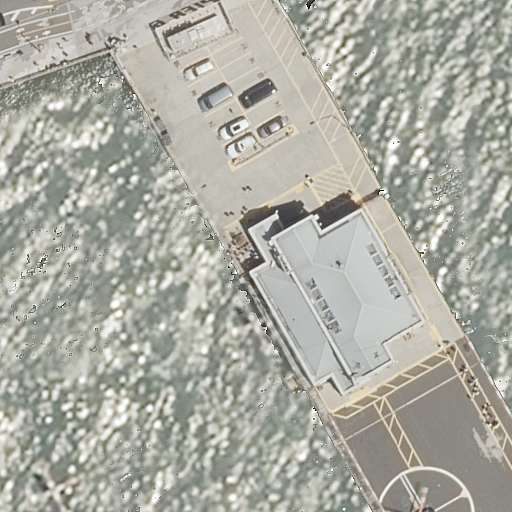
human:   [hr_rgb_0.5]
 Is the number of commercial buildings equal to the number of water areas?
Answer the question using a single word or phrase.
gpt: no

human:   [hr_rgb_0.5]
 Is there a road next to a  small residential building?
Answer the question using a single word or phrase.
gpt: no

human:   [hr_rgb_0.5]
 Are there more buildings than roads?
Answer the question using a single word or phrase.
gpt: no

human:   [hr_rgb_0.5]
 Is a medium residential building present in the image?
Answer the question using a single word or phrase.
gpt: no

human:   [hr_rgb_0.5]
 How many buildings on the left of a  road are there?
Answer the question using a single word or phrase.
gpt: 0

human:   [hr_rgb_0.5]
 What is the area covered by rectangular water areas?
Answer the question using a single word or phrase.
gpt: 0m2

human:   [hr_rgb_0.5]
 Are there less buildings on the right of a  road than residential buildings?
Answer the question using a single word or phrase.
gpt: no

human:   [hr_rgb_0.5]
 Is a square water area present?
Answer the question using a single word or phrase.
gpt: no

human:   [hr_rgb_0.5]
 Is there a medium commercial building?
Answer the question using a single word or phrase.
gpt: no

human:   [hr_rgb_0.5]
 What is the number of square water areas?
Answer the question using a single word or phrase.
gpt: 0

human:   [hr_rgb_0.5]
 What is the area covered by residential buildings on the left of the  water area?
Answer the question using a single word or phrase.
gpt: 0m2

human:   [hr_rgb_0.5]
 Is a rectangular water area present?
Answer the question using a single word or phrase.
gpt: no

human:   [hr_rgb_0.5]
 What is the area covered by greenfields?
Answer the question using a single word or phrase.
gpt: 0m2

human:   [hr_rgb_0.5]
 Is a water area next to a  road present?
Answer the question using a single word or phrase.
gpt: yes

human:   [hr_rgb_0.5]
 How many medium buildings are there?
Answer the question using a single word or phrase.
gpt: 0

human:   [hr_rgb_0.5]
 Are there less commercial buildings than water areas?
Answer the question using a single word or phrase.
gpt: yes

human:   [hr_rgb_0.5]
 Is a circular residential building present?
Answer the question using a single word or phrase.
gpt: no

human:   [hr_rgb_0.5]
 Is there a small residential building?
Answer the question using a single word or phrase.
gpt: no

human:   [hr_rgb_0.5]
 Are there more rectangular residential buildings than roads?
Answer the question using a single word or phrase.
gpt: no

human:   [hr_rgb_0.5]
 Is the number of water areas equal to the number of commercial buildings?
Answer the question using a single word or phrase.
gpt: no

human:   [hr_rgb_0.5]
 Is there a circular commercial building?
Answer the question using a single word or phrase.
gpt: no

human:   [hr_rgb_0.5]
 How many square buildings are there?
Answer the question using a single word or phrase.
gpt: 0

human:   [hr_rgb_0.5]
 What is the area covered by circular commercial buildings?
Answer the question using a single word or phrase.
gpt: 0m2

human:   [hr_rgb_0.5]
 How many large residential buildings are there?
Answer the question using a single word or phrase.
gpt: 1

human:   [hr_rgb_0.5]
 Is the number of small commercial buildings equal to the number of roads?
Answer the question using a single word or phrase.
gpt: no

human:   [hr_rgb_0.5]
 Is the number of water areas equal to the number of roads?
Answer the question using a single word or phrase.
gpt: no

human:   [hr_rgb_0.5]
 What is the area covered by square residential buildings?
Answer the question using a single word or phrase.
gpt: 0m2

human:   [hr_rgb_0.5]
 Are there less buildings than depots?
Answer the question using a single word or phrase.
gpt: no

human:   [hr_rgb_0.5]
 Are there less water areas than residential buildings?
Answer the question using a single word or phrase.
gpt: no

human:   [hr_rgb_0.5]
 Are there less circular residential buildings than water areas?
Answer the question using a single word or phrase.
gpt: yes

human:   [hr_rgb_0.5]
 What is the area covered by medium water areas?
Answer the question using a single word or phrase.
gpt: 0m2

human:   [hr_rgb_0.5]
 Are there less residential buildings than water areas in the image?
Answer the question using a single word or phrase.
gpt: no

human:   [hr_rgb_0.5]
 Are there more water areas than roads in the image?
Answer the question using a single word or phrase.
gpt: no

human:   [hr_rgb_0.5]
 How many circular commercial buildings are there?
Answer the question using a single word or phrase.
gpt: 0

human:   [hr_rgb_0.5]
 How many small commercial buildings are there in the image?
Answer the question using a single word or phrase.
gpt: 0

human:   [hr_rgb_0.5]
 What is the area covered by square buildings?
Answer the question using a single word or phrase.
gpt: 0m2